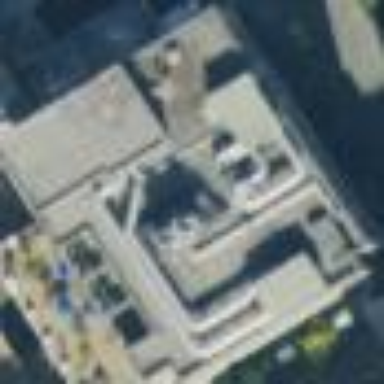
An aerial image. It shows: Hospital building.